Current action and preconditions to check: trajectory_clear

Your task: For each precondition in the list above, predict whether it will hold at this action.

Consider the current scene as observed from the mobile robot's camera, and analyze the predicted future states of all dynamic agents (e.g., people, animals, vehicles, or any moving entities) within the NEXT SECOND.

IMPORTANT: Only answer "very likely" if you are absolutely certain—based on strong, clear evidence—that a dynamic agent will violate the precondition in the predicted future state. Do NOT answer "very likely" for unlikely, ambiguous, or low-probability risks.

Ask yourself for each precondition: Is there a high probability, with clear and convincing evidence, that the predicted future states of any dynamic agent will interfere with the predicted future state of the currently executing action within the NEXT SECOND, causing that precondition to fail?

Assess the risk level based on these predictions. Use "likely" or "very likely" if motions create a clear risk of interference.

Use "neutral" or "improbable" if agents are nearby but their predicted paths are clearly diverging or non-conflicting.

Failure Risk Categories: "very improbable", "improbable", "neutral", "likely", "very likely"

Answer Format: Output ONLY the probability_of_failure value from these categories: "very improbable", "improbable", "neutral", "likely", "very likely"

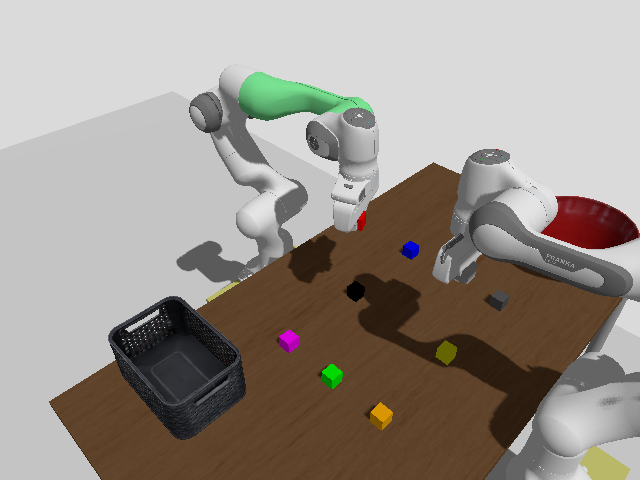

Answer: improbable